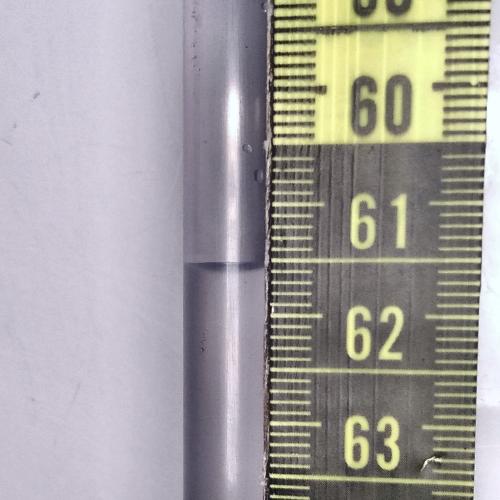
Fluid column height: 61.6 cm